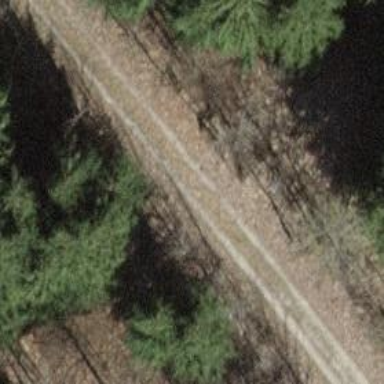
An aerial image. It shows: Compacted track road with grade3 tracktype.